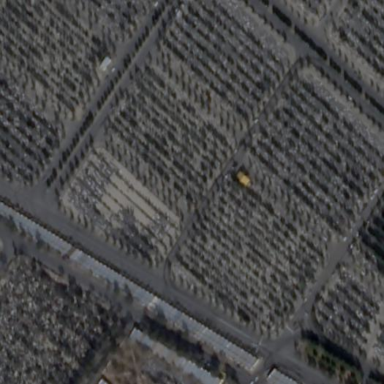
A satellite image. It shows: Cemetery.